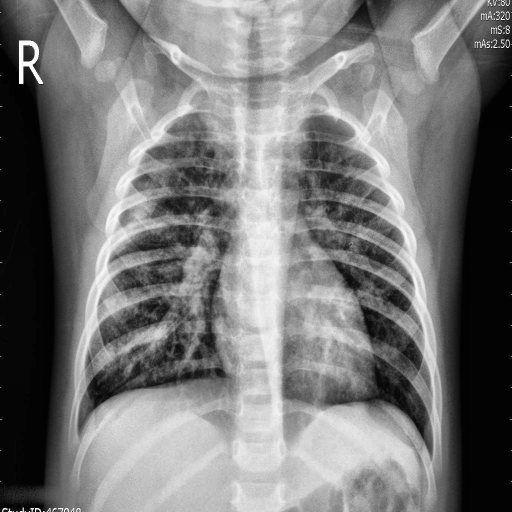
Finding: PNEUMONIA